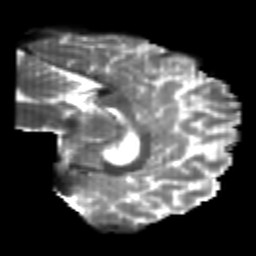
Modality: T2w
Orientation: sagittal
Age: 22
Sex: male
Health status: healthy
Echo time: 0.074 s